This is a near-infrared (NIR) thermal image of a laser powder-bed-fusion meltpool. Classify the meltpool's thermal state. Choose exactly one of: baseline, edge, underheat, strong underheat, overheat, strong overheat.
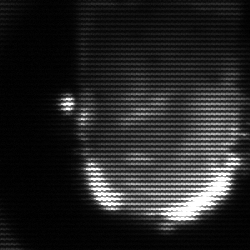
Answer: baseline